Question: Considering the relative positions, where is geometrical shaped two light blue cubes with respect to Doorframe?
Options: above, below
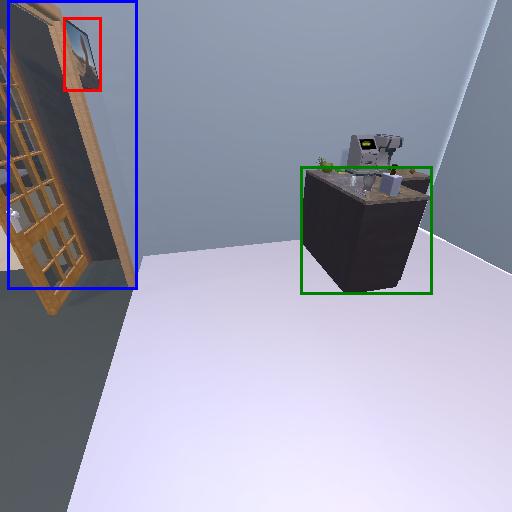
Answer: above